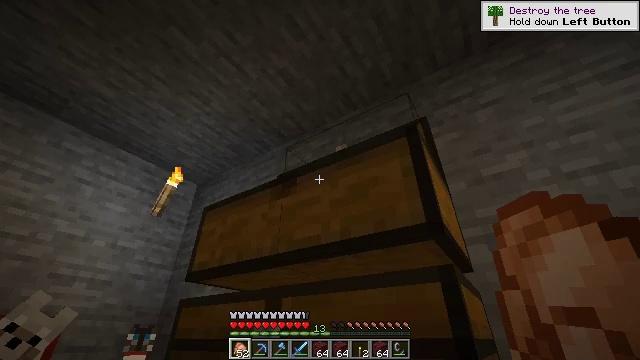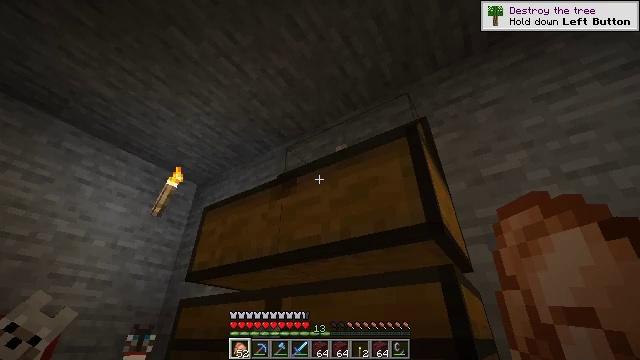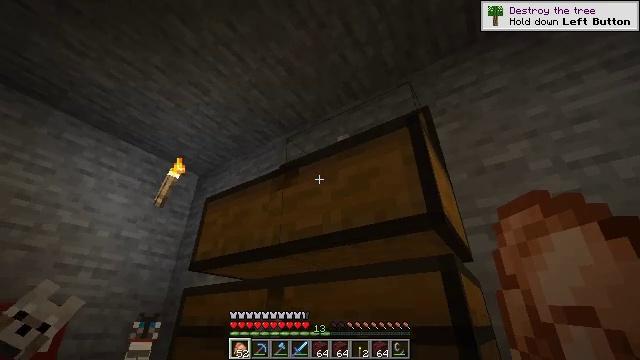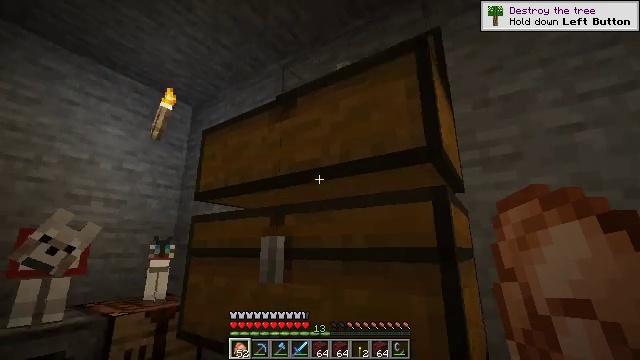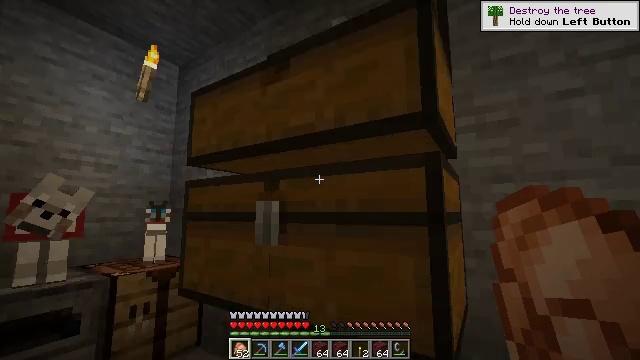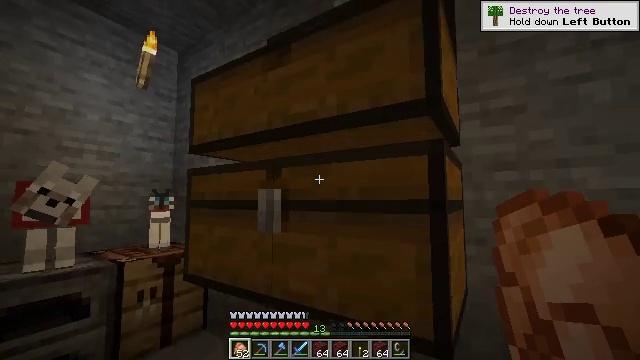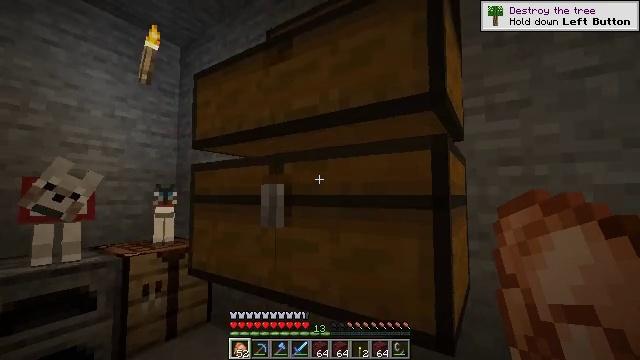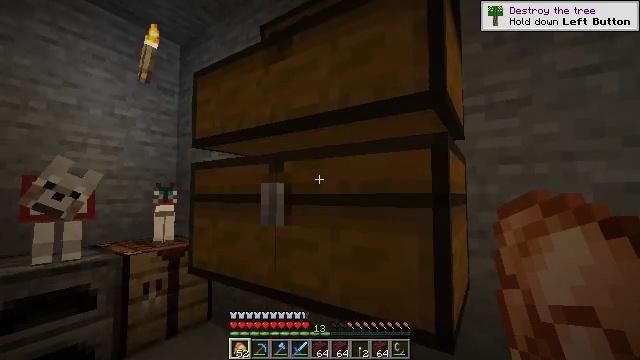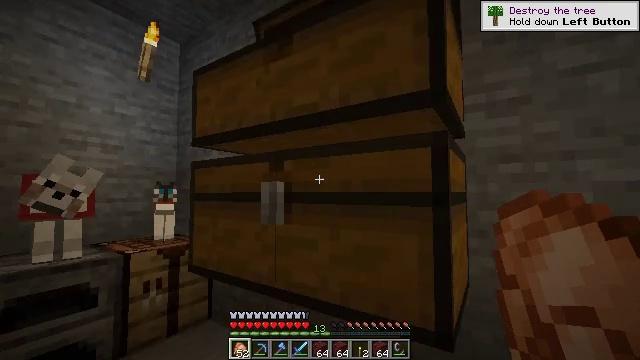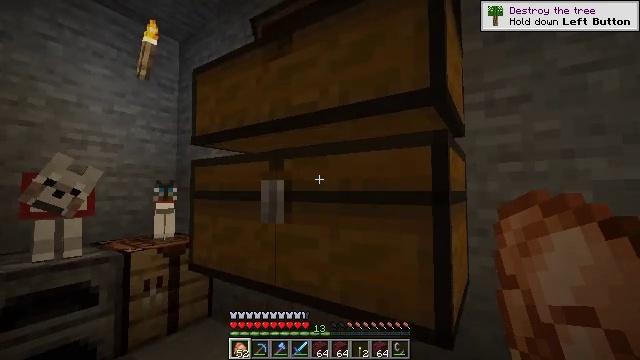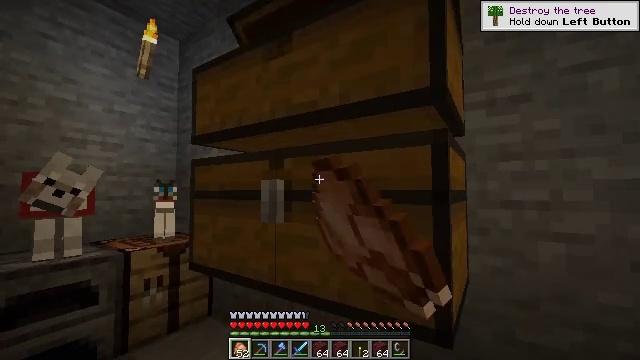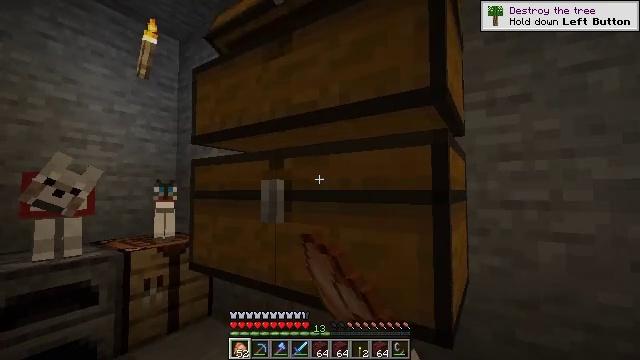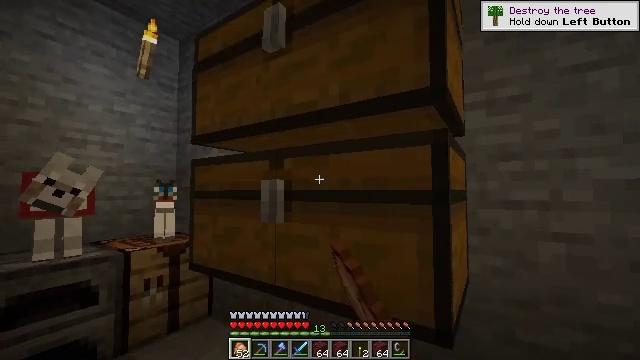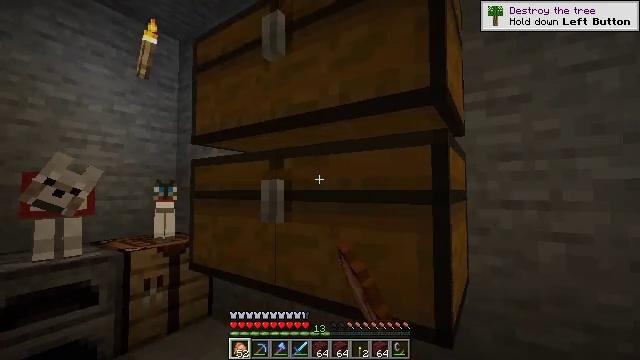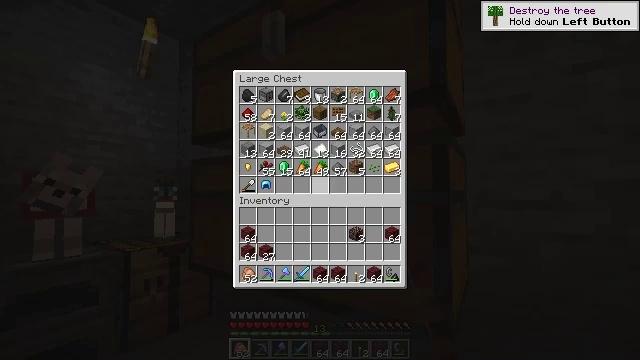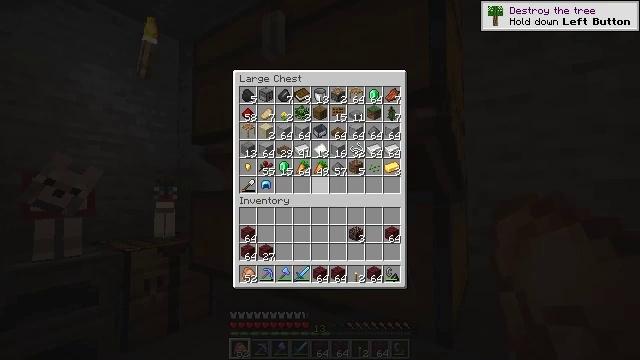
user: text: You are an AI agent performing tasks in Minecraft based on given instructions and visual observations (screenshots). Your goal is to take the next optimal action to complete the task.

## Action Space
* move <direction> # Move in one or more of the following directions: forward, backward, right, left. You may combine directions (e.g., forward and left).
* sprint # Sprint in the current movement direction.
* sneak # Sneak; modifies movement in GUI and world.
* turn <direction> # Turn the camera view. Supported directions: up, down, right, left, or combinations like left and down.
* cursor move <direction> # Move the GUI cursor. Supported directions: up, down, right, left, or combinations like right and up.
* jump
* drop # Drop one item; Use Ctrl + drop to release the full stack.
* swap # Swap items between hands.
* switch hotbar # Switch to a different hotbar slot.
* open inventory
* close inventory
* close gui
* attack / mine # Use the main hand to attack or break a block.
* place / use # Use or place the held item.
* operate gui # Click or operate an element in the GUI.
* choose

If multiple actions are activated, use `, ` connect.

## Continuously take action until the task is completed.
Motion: motion action
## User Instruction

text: Smelt ancient debris to obtain netherite scrap.
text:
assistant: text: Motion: no_op
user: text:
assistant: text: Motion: turn down
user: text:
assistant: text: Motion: turn down
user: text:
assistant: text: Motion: turn right and down
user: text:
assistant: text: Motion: turn down
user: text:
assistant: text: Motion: turn down
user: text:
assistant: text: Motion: no_op
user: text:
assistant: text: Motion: no_op
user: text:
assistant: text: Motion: use / place
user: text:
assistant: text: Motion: use / place
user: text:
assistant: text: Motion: use / place
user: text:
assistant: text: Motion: use / place
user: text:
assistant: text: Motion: no_op
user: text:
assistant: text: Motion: no_op
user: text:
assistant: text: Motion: no_op
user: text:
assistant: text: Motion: turn right and down
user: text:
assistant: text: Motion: turn right and down
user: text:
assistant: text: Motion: turn right and down
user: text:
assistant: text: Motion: no_op
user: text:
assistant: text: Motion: no_op
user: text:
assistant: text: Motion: no_op
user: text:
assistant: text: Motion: no_op
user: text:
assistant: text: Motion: no_op
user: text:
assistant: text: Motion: turn right
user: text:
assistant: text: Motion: sneak
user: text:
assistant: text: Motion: sneak
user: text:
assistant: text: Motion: sneak
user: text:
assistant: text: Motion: sneak
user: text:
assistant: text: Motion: sneak
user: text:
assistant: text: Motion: sneak